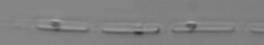
Label: Skeletonema